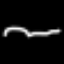
Label: squiggle